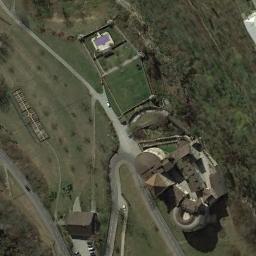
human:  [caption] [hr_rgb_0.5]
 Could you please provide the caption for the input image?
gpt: There are many trees near the palace .

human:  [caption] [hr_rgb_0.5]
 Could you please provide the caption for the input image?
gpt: The brown palace with a park is surrounded by a green area .

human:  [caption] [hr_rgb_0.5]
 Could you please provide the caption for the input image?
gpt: The palace is on the grass next to some trees .

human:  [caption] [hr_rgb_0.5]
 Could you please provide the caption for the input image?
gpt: The palace was built in a forest .

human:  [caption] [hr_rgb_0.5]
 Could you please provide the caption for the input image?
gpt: There are green trees and meadows around the palace .